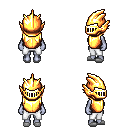
a pixel art fantasy rpg character, female body template, dark elf, purple skin, gold chest armor, white pants, brown bangs hairstyle, gold helm, white slippers, four views (front, back, left, right), 2x2 character sprite sheet, small pixel art, hard edges, no anti-aliasing